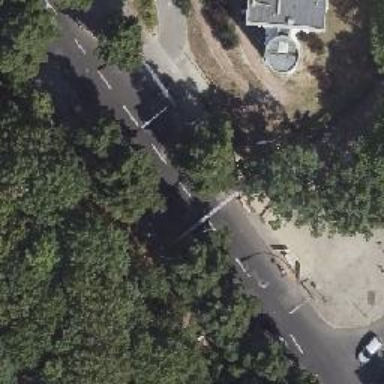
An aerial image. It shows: Unmarked crossing with pedestrian island. The crossing includes traffic calming island.